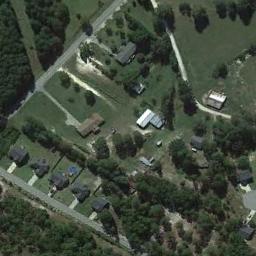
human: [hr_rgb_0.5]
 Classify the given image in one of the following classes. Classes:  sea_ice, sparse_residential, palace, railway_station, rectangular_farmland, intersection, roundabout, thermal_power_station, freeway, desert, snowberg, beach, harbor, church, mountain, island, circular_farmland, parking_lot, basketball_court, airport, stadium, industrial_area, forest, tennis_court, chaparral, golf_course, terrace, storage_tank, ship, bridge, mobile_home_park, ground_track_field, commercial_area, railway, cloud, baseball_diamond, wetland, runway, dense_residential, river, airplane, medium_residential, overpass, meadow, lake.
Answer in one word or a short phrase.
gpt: medium_residential